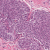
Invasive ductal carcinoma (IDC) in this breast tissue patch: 0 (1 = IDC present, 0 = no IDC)